Question: I have problem with checkboxes which I render by FormBuilder.
The problem is that '<input/>' is generated inside '<label></label>'. The result is the following:

I don't know what I should do to format this checkboxes to the state on the right side of the image. I check documentation and I have not found any methods which can give access to change the way how this fields are rendered.
Twig:
'''
{{ form_widget(form.colors, { 'attr': {'class': 'MY-CLASS'} } ) }}
'''
HTML Result:
'''
<div id="template_colors" class="MY-CLASS">
<input type="checkbox" id="template_colors_0" name="template[colors][]" value="white">
<label for="template_colors_0">White</label>
<input type="checkbox" id="template_colors_1" name="template[colors][]" value="red">
<label for="template_colors_1">Red</label>
<input type="checkbox" id="template_colors_2" name="template[colors][]" value="black">
<label for="template_colors_2">Black</label>
</div>
'''
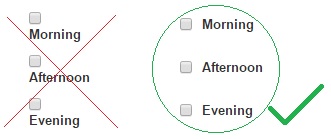
Answer: You can change the way the checkboxes are rendered in several ways. I'm going to show you the easiest one (in the example, I assume 'form.colors' as the variable that holds the 'choice' element):
'''
<div class="" style="display: inline-block;">
{% for color in form.colors %}
<label class="check">
{{ form_errors(color) }}
{{ form_widget(color) }}
<span>{{ color.vars.label }}</span>
</label>
{% endfor %}
</div>
'''
This would ouput something like:
'''
<div class="" style="display: inline-block;">
<label class="check">
<input type="radio" id="whatever" name="whatever" required="required" value="whatever" checked="checked">
<span>Red</span>
</label>
<label class="check">
<input type="radio" id="whatever" name="whatever" required="required" value="whatever" checked="checked">
<span>Blue</span>
</label>
</div>
'''
But it's just an example, you can format it the way you like. You can also pass the 'class' attribute to any of them as usual.